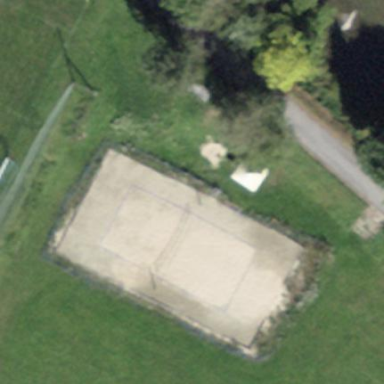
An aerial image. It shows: Sandy pitch designated for beach volleyball.